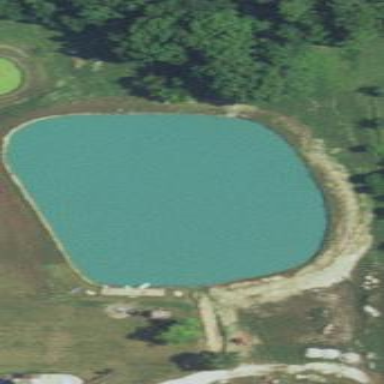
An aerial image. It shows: Pond with natural water.